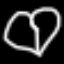
Label: angel